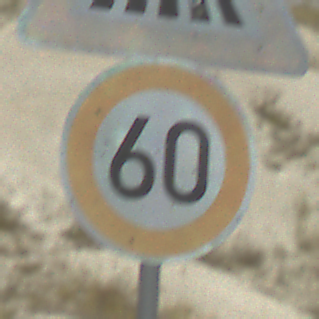
Verkehrszeichen: Geschwindigkeit60
Zusatzzeichen oben: FussgaengerueberwegRechts
Umgebung: Outdoor, Beach
Tageszeit: MorningAfternoon
Wetter: PartlyCloudy
Licht: Natural
Jahreszeit: NotSpecified
Kontrast: HighContrast